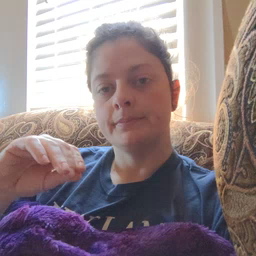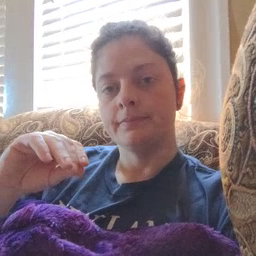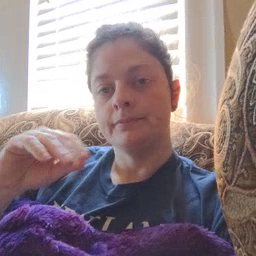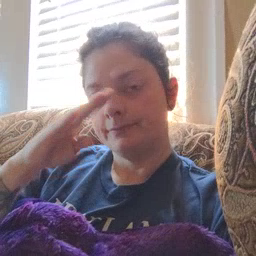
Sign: elephant